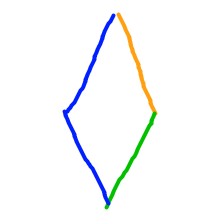
Shape: rhombus